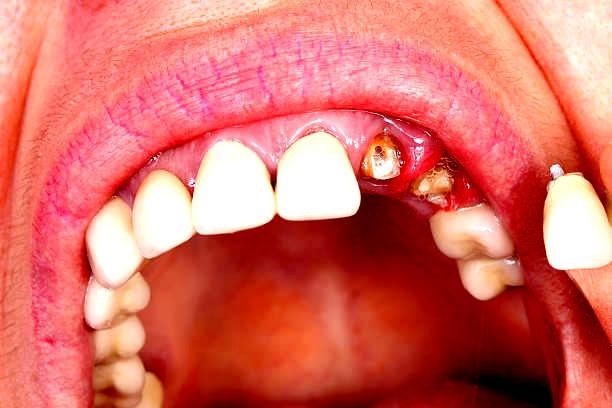
Condition: Gingivitis